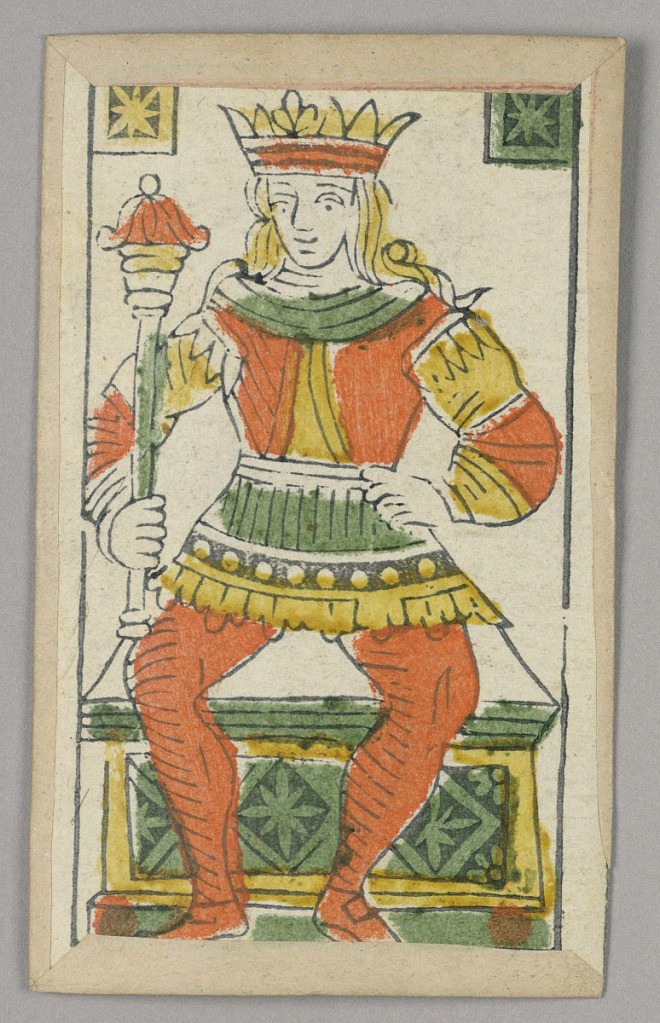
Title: Minchiate (Tarot) Playing Card
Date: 17th century
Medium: Stencil-colored woodblock print
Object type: Playing card
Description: Part of a set of Italian Minchiate playing cards.